Aerial crown-view tile of a tropical tree (Barro Colorado Island, Panama), acquired 20240918:
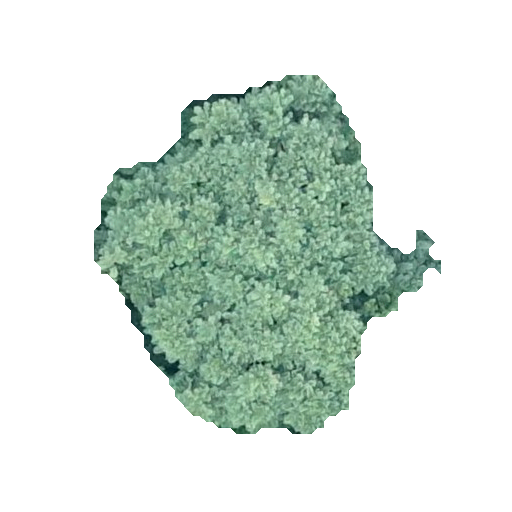
Species: Jacaranda copaia
GBIF accepted scientific name: Jacaranda copaia
Crown area: 120.321 m²